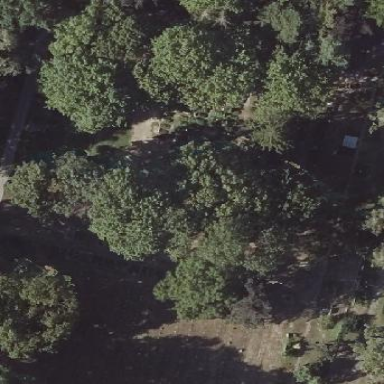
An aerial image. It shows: Sector in the cemetery.